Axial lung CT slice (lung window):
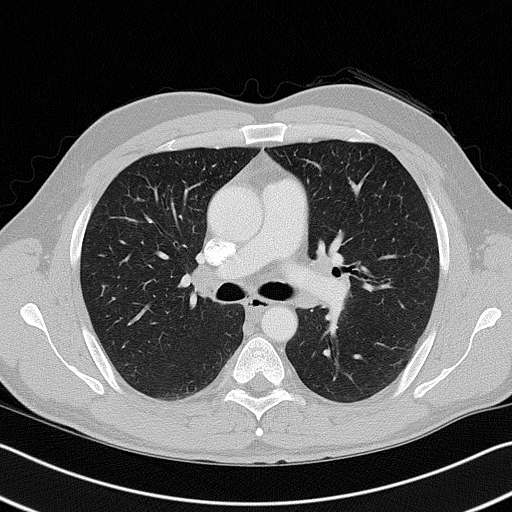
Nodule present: no